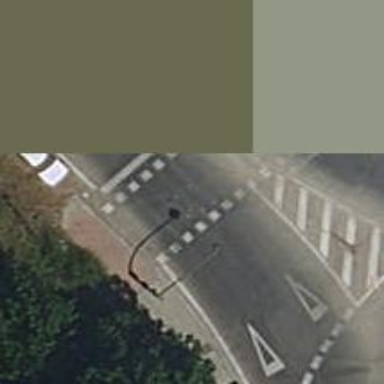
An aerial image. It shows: Traffic signals at road crossing.